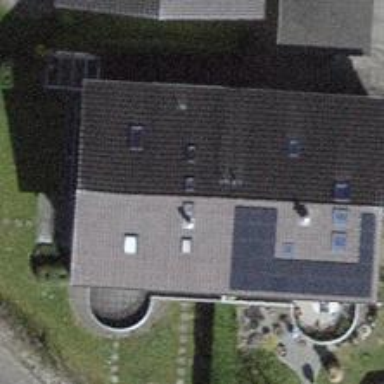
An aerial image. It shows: Solar power generator with photovoltaic panels.